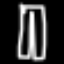
Label: pants